Question: I'm working with a few standard segues in storyboard and they each have the same background color. The issue I'm having is that when the segue transition nears completion there appears a dark shadow like background around the whole frame.

It's very faint, but enough to cause an issue. Has anyone come across this before?
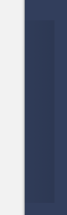
Answer: The standard navigation controller push/pop animations darken the view that you're pushing from and the one you're popping to. If you don't like that, you can customize the transition, using an animation that just slides views in and out, but does no dimming of anything:
'''
// this is the view controller you are pushing from
class ViewController: UIViewController {
override func viewDidLoad() {
super.viewDidLoad()
navigationController?.delegate = self
}
}
// make the view controller conform to 'UINavigationControllerDelegate'
extension ViewController: UINavigationControllerDelegate {
func navigationController(_ navigationController: UINavigationController, animationControllerFor operation: UINavigationControllerOperation, from fromVC: UIViewController, to toVC: UIViewController) -> UIViewControllerAnimatedTransitioning? {
return PushPopAnimator(operation: operation)
}
}
// The animation controller
class PushPopAnimator: NSObject, UIViewControllerAnimatedTransitioning {
let operation: UINavigationControllerOperation
init(operation: UINavigationControllerOperation) {
self.operation = operation
super.init()
}
func transitionDuration(using transitionContext: UIViewControllerContextTransitioning?) -> TimeInterval {
return 0.5
}
func animateTransition(using transitionContext: UIViewControllerContextTransitioning) {
let from = transitionContext.viewController(forKey: .from)!
let to = transitionContext.viewController(forKey: .to)!
let rightTransform = CGAffineTransform(translationX: transitionContext.containerView.bounds.size.width, y: 0)
if operation == .push {
to.view.transform = rightTransform
transitionContext.containerView.addSubview(to.view)
UIView.animate(withDuration: transitionDuration(using: transitionContext), animations: {
to.view.transform = .identity
}, completion: { finished in
transitionContext.completeTransition(!transitionContext.transitionWasCancelled)
})
} else if operation == .pop {
to.view.transform = .identity
transitionContext.containerView.insertSubview(to.view, belowSubview: from.view)
UIView.animate(withDuration: transitionDuration(using: transitionContext), animations: {
from.view.transform = rightTransform
}, completion: { finished in
from.view.transform = .identity
transitionContext.completeTransition(!transitionContext.transitionWasCancelled)
})
}
}
}
'''
For information on custom transitions with view controllers, see WWDC 2013 video <URL>.